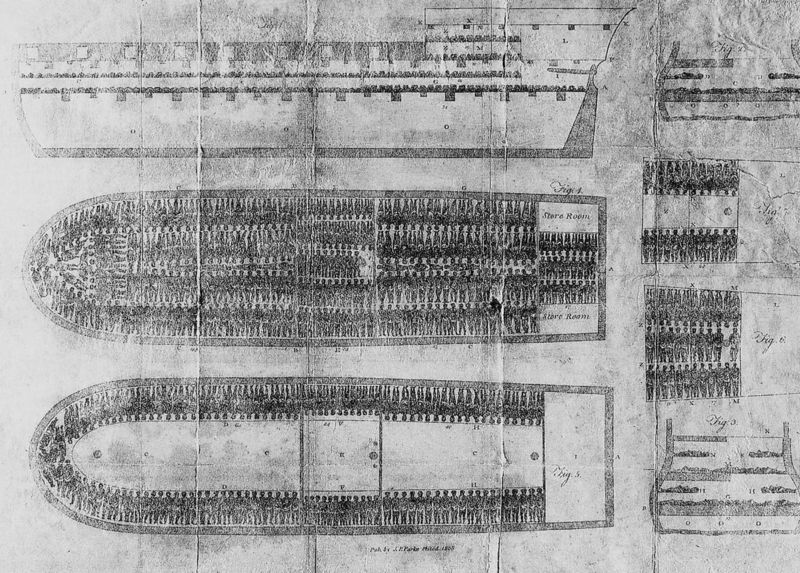
Titel: The Brookes
Schlagwörter: menschen, grau, skizze, zeichnung, architektur, handel, schiff, afrika, bug, seitenansicht, draufsicht, schwarzweiß, räume, entwurf, einfarbig, etagen, plan, room, deck, stockwerke, querschnitt, sklaven, englisch, grundriss, olan, längsschnitt, passagiere, schifffahrt, store, sklaverei, kolonialisierung, sklavenhandel, uboot, oberdeck, sklavenschiff, treppenraum